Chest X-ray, PA view. Patient: 51 years old, sex F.
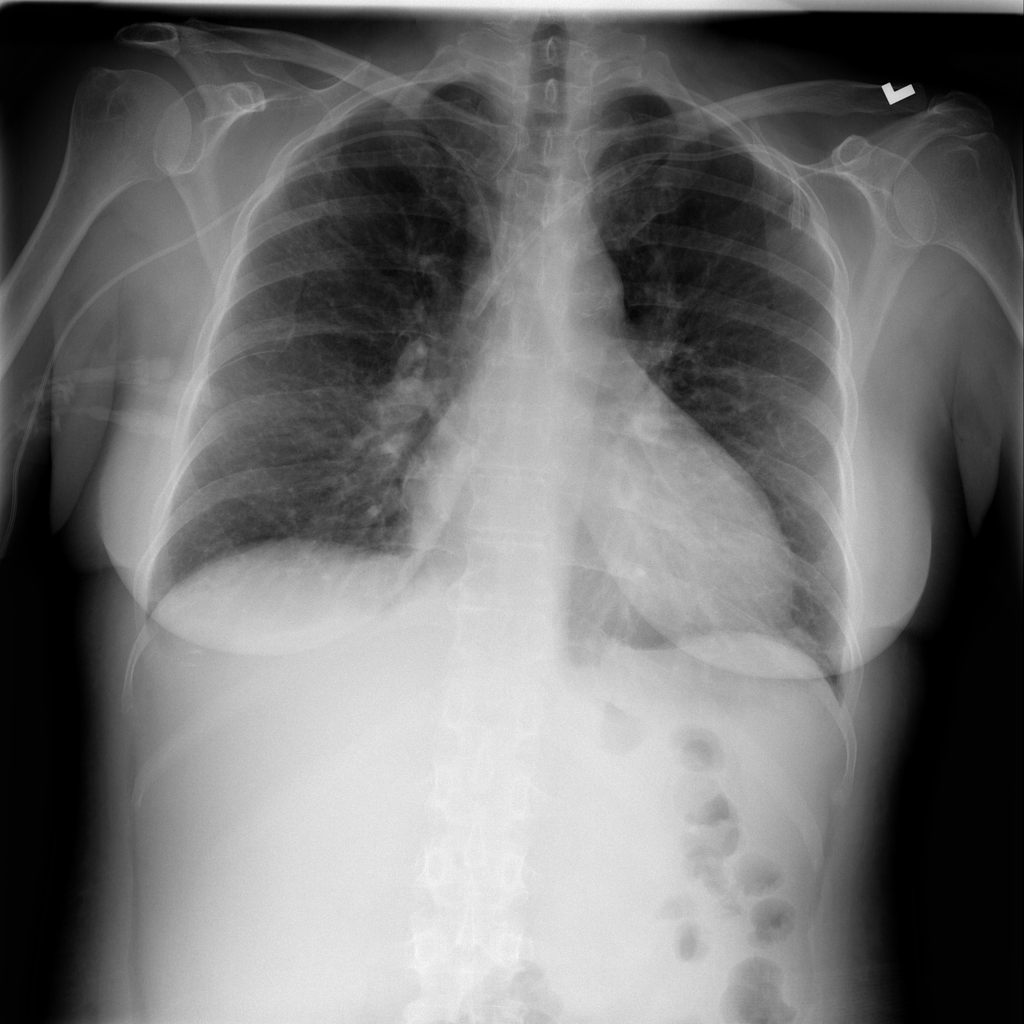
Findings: Cardiomegaly, Effusion